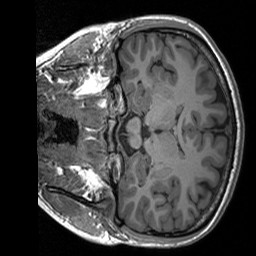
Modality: T1w
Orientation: coronal
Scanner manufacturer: siemens
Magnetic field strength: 3 T
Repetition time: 1.76 s
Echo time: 0.0022 s